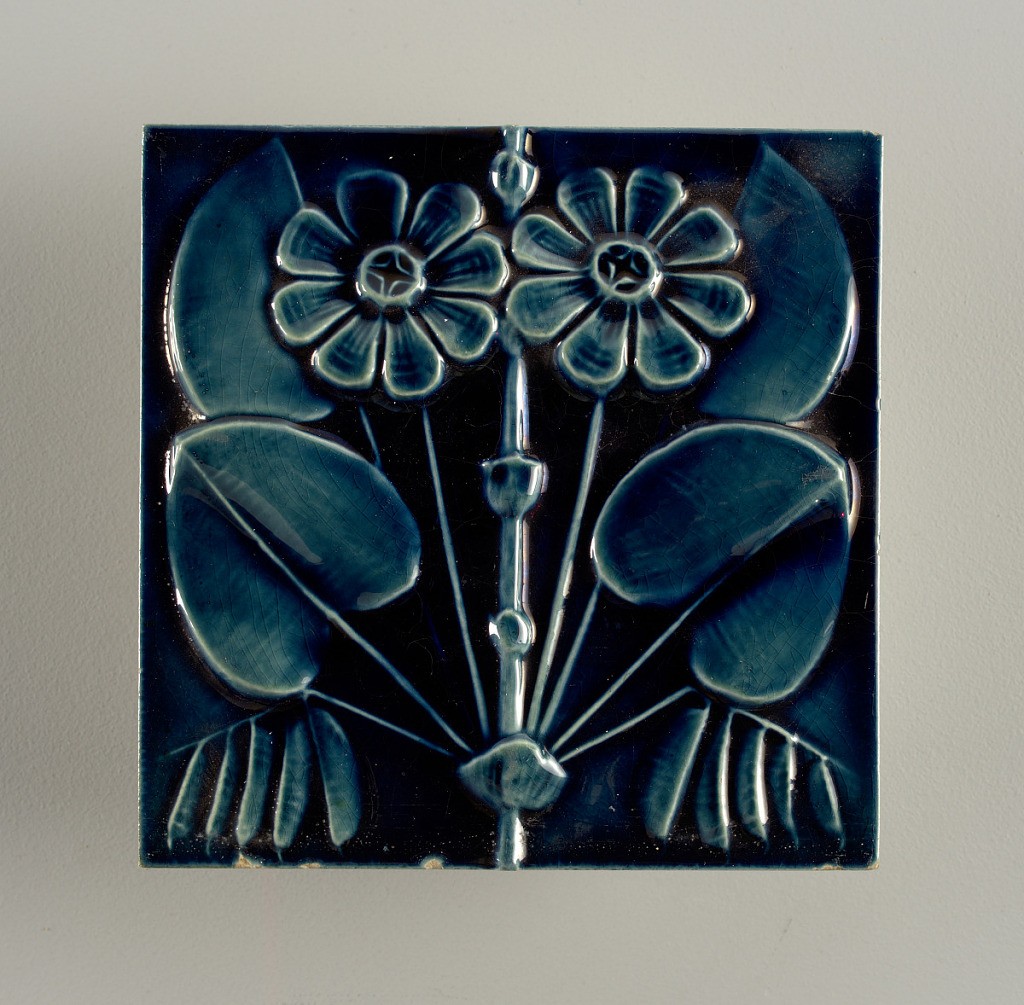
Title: Tile
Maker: J. & J. G. Low Art Tile Works, 1877 – 1883
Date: late 19th century
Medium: Glazed stoneware
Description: Square, molded tile with inscription impressed on reverse set in a double line frame: "J. & J.G. Low, Patent, Art Tile Works, Chelsea, Mass. U.S.A. Copyright 1881 by J & JG Low". Face of tile decorated with pair of stylized daisies which grow from a bamboo stem. Leaves are heart shaped. Tile is glazed teal-blue.